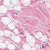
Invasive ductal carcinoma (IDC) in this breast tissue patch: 0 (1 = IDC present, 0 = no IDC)